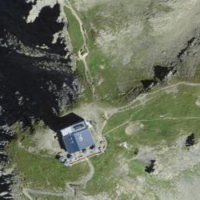
EUNIS habitat code: 48
Species observed at this site:
Astrantia major
Prunella collaris
Pyrrhocorax graculus
Aquila chrysaetos